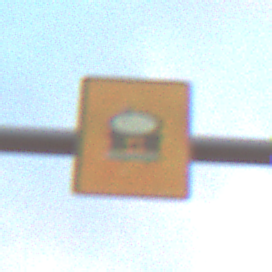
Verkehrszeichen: FahrzeugeMitWassergefaehrdenderLadungOhnePfeilsymbol
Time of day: SunriseSunset
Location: Outdoor (Nature)
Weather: PartlyCloudy
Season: NotSpecified
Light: Natural